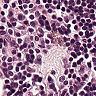
Metastatic tissue present: no